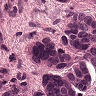
Metastatic tissue present: yes